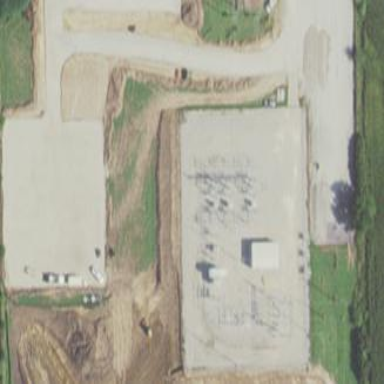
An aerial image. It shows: Distribution power substation secured by fence.